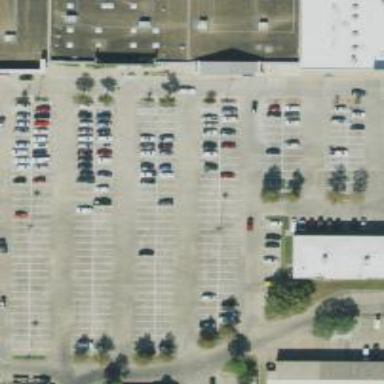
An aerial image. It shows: Parking space.